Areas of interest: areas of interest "Hospital"
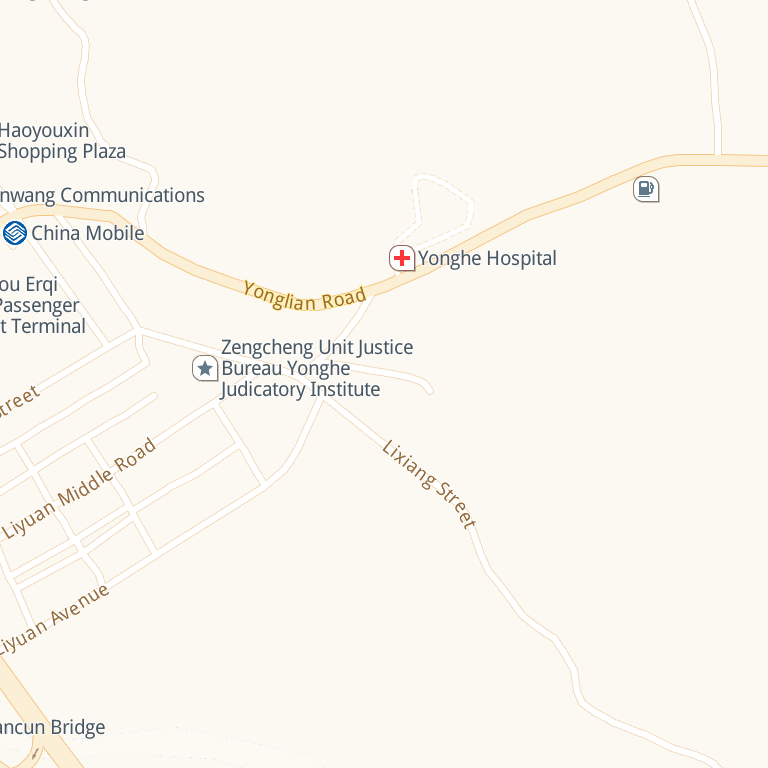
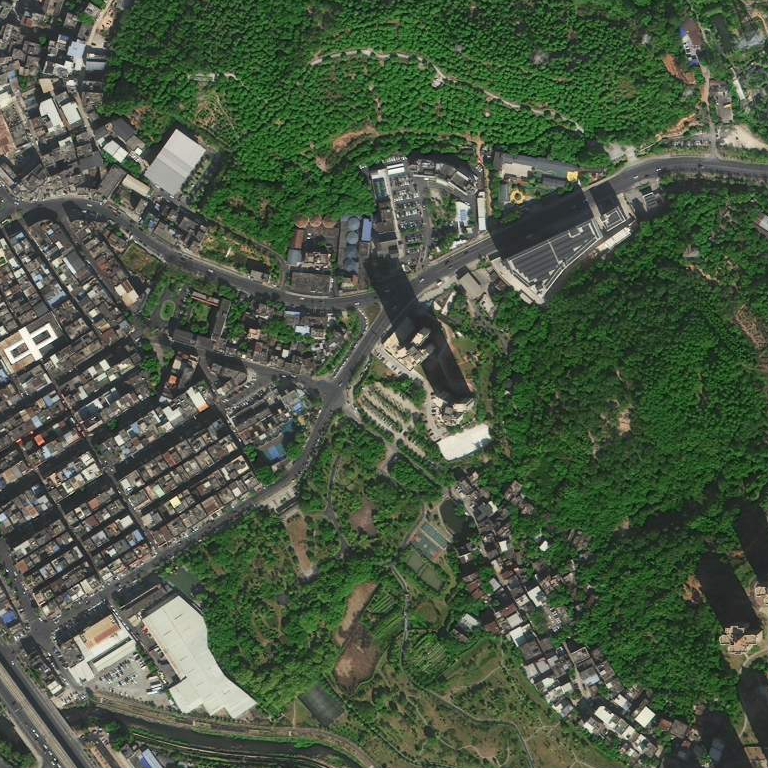